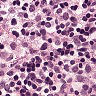
Metastatic tissue present: no